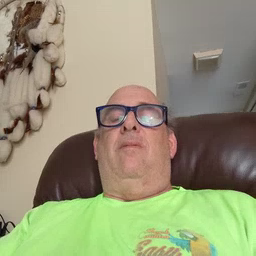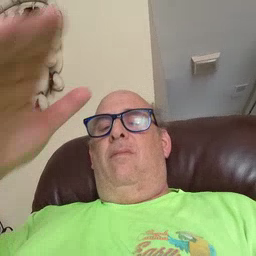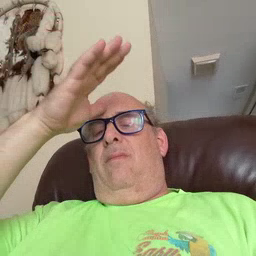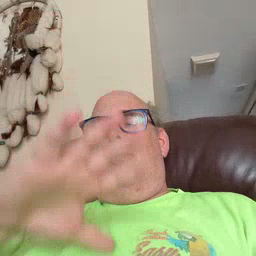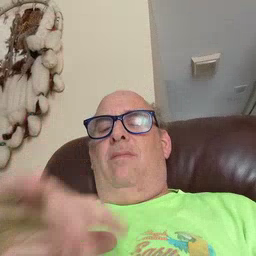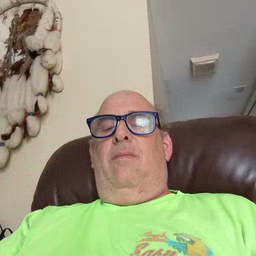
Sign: man